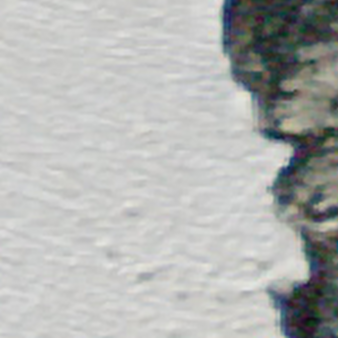
Label: other